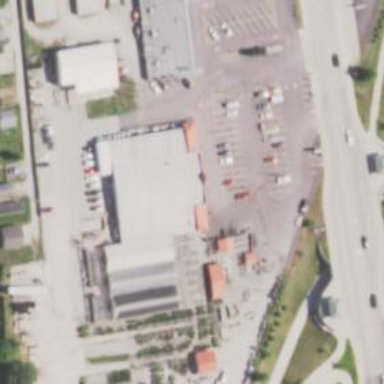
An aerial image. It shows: Building that houses supermarket.